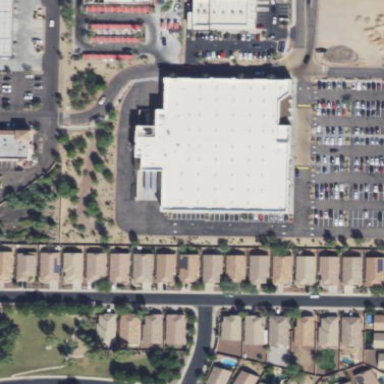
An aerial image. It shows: Supermarket located in building.